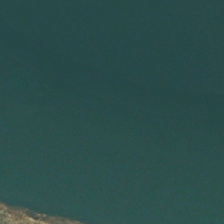
Land cover: lake_pond